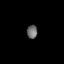
Tissue: lung
Cell type: Epithelial cells
Senescence score: 0.1978
Nuclear area (px): 142
Mean DAPI intensity: 105.458